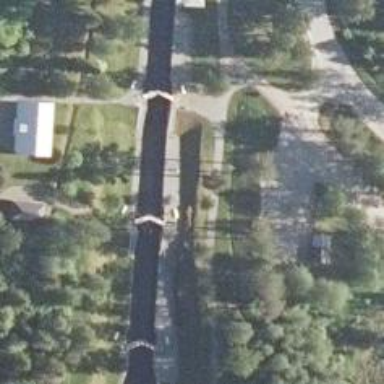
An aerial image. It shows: Lock gate along waterway.